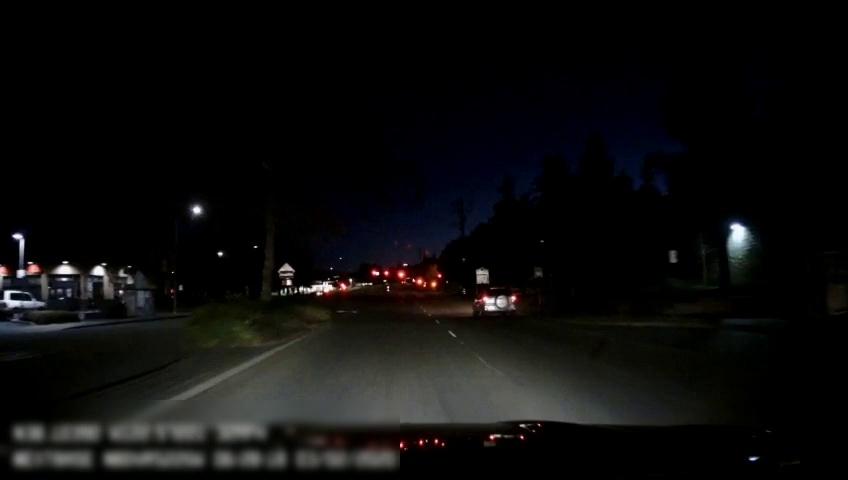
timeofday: Night
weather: Cloudy
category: Drivable Space
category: Drivable Space
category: Vehicles | SUV
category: Vehicles | SUV
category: Lanes | Current Lane